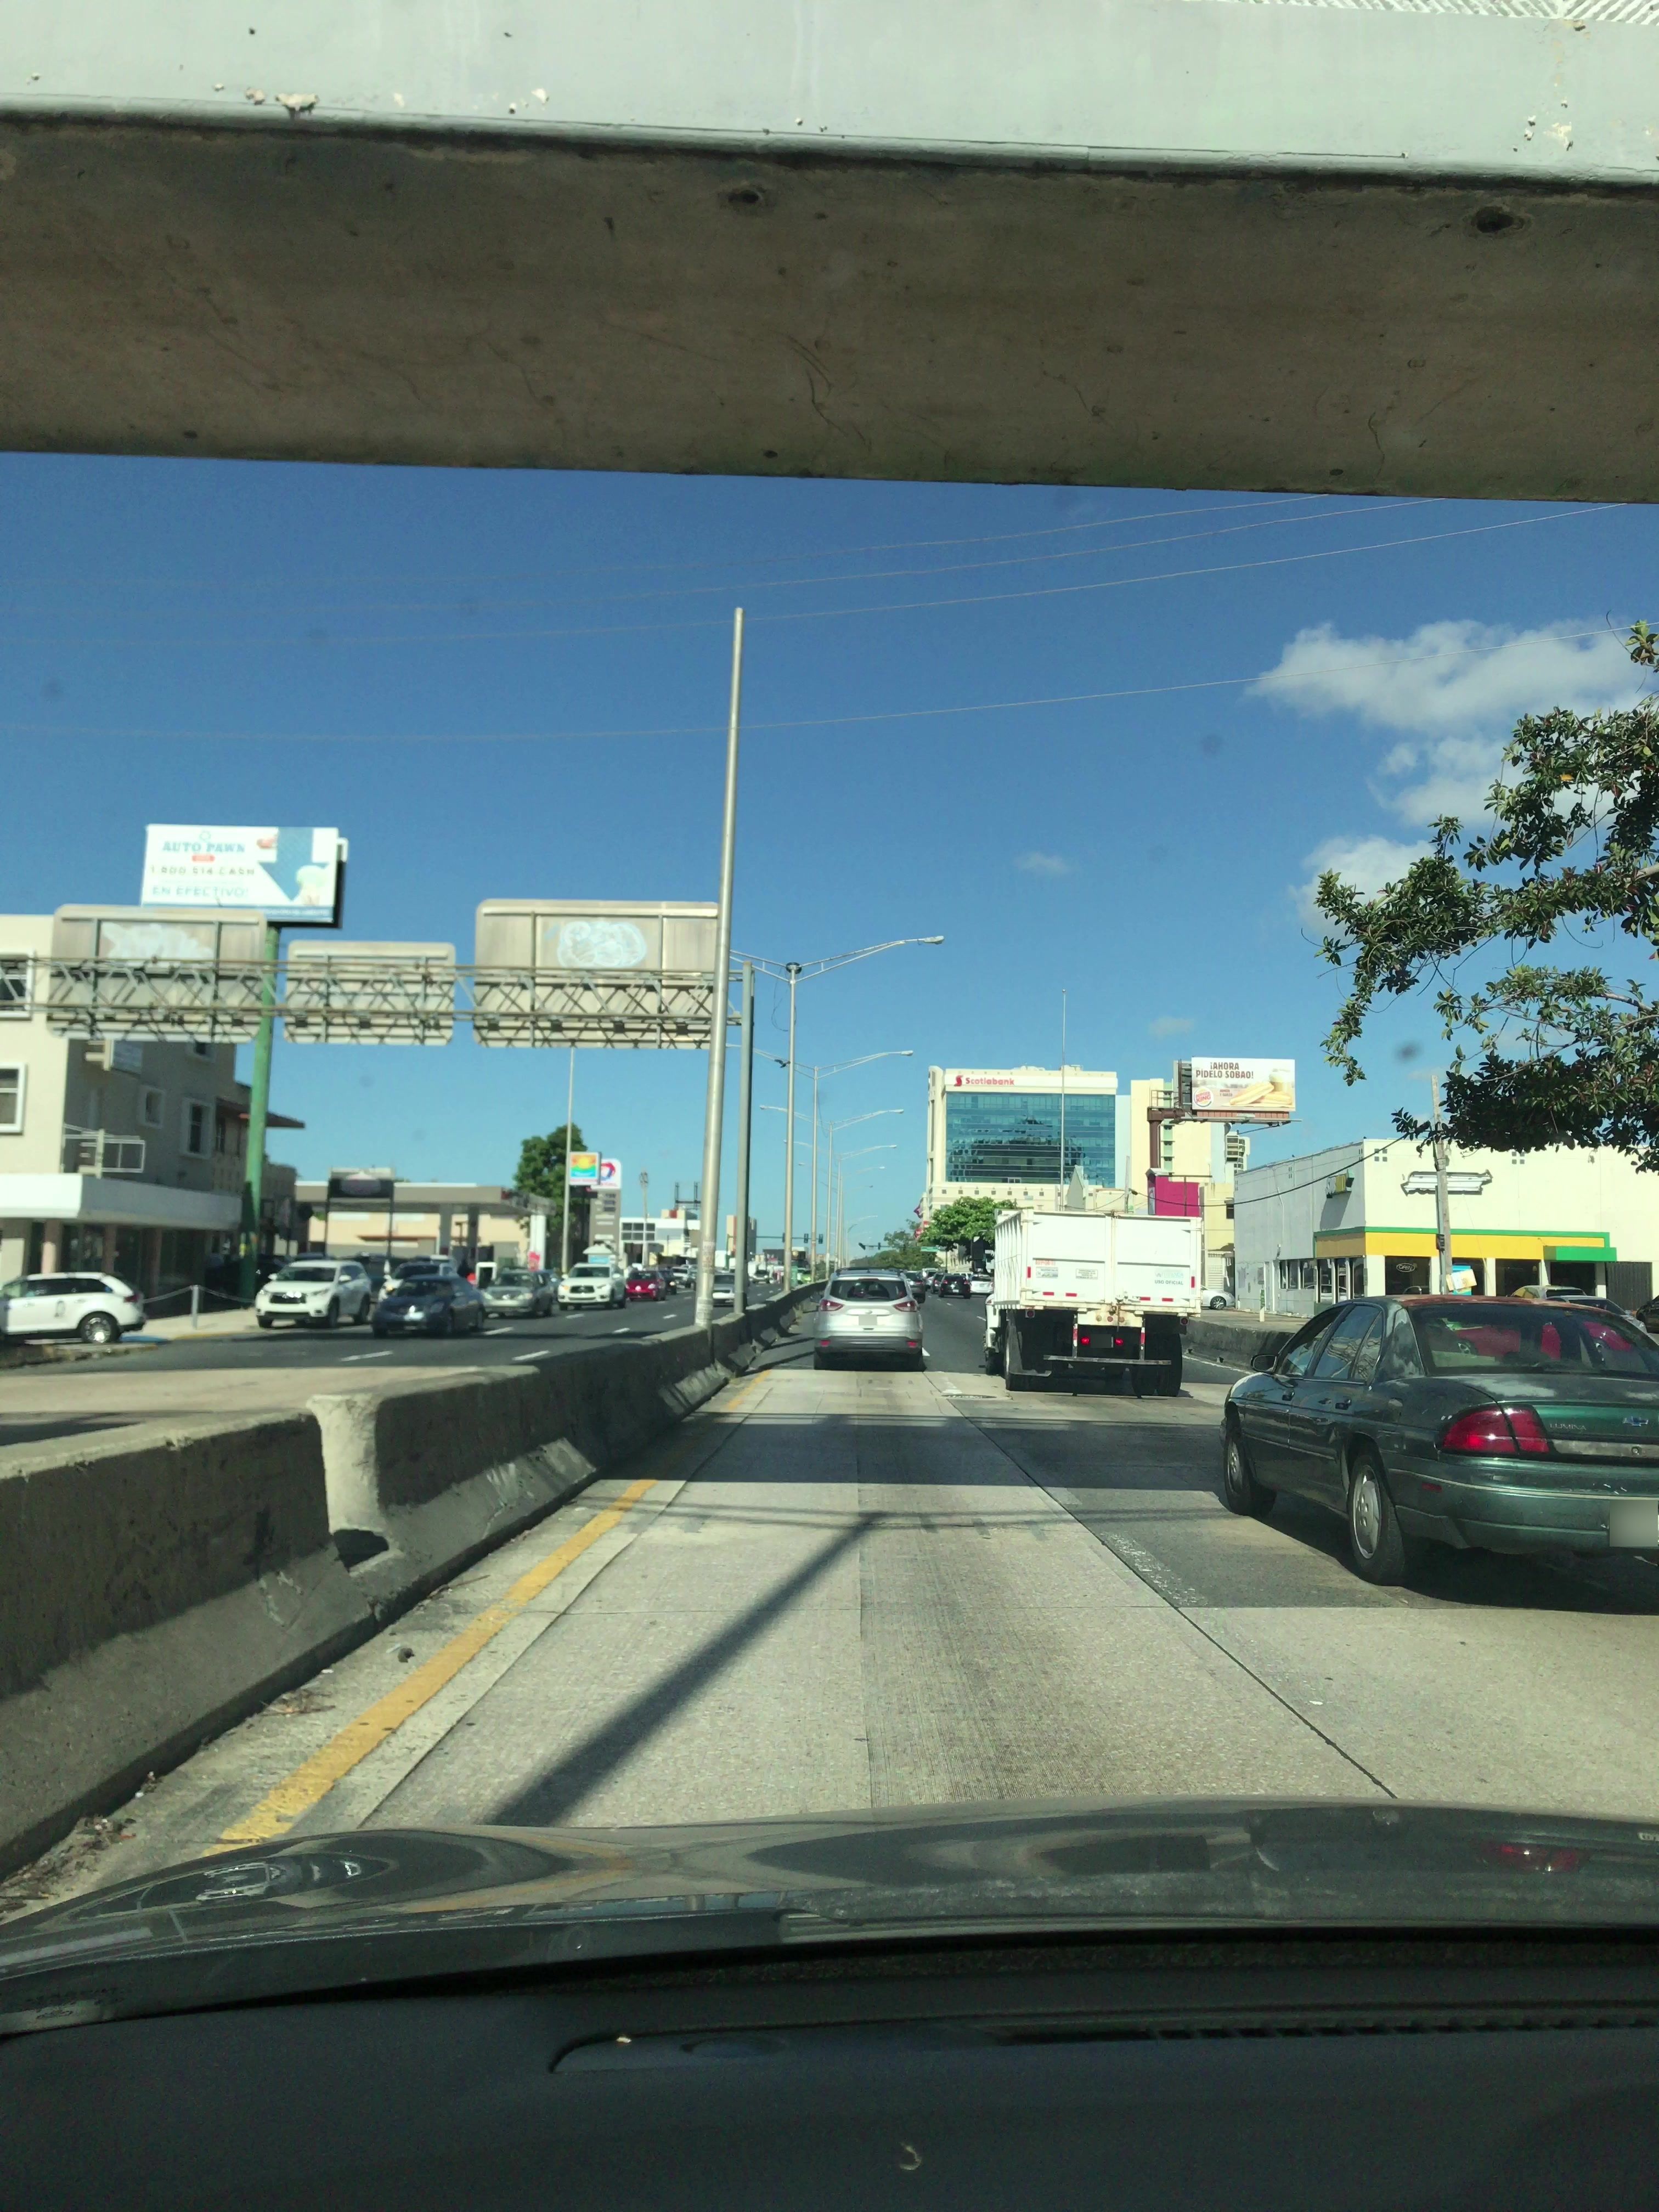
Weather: clear
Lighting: day
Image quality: good
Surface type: driving surface
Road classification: trunk, motorway
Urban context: urban centre
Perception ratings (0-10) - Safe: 1.5, Lively: 4.67, Beautiful: 0.57, Boring: 6.2, Depressing: 8.29, Wealthy: 2.12